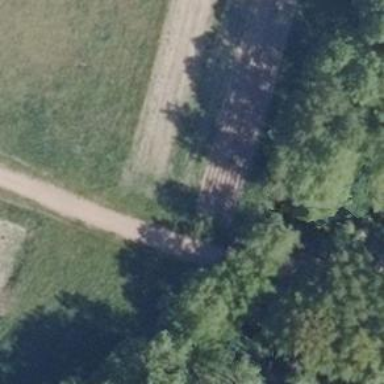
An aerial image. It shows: Grass track with grade4 surface.